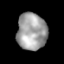
Tissue: lung
Cell type: Others
Senescence score: 0.1726
Nuclear area (px): 1079
Mean DAPI intensity: 159.914